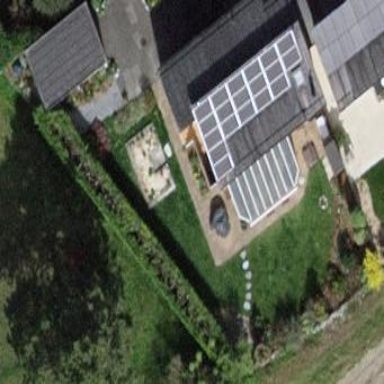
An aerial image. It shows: Garden enclosed by fence.